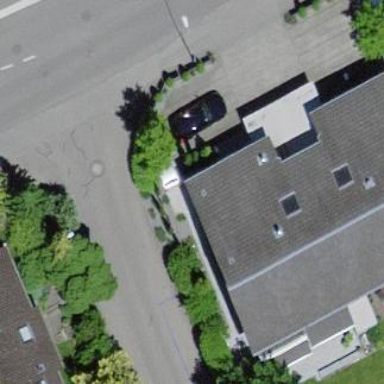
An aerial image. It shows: Terrace building.